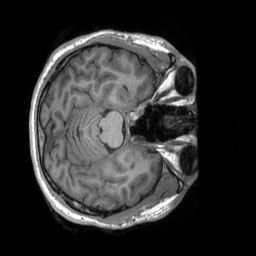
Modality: T1w
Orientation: axial
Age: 19
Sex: male
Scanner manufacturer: siemens
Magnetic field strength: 3 T
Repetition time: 2.3 s
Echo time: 0.00232 s